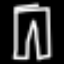
Label: pants